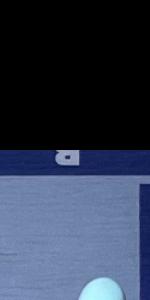
Label: Empty